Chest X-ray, PA view. Patient: 56 years old, sex F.
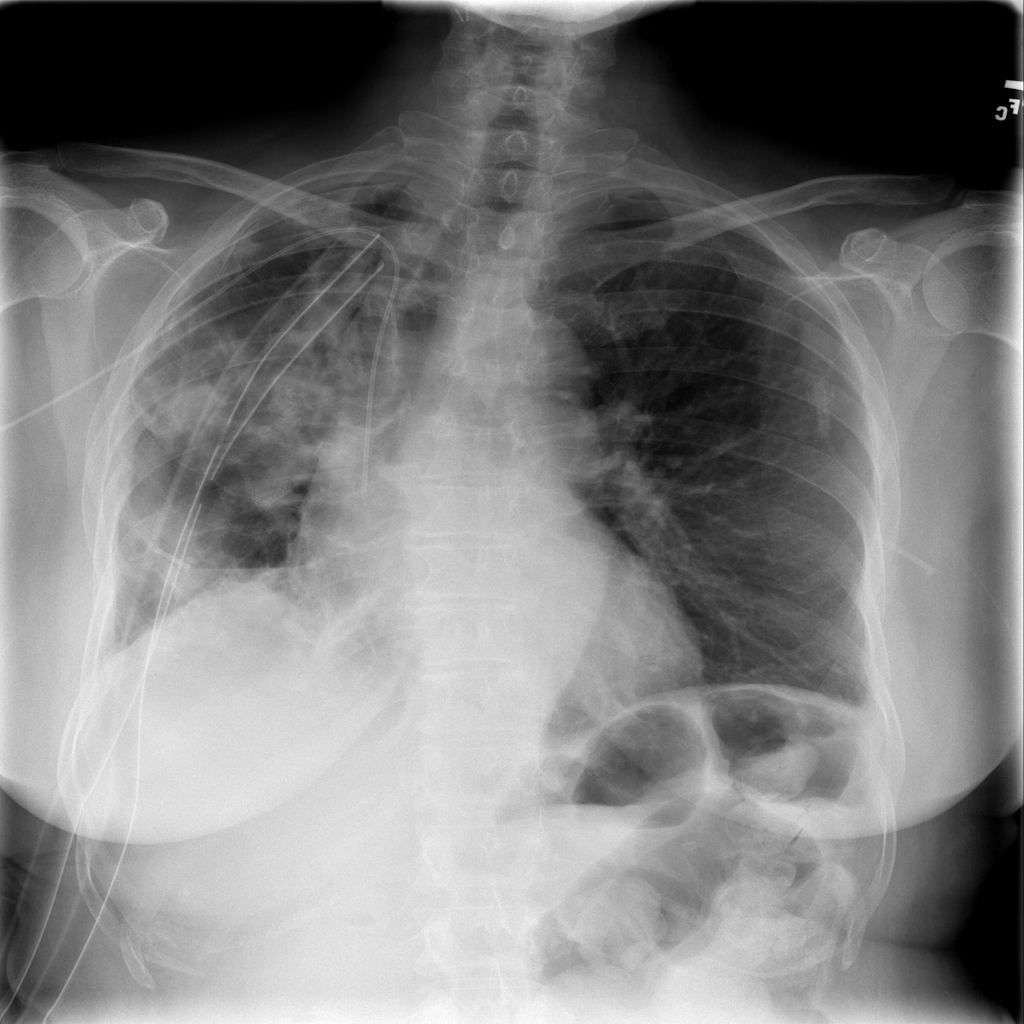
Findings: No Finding